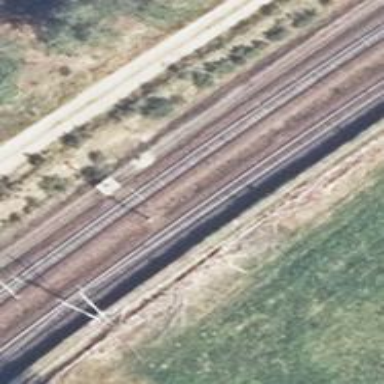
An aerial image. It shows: Railway signal.